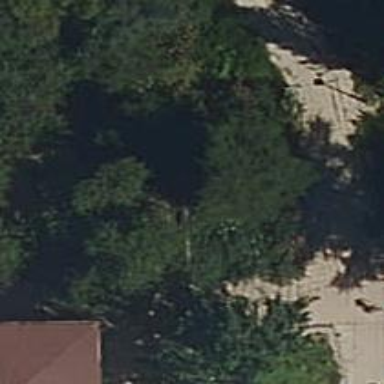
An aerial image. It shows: Retaining wall.